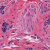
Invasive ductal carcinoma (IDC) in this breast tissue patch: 1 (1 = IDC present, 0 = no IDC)